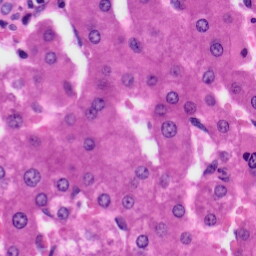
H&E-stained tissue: Liver